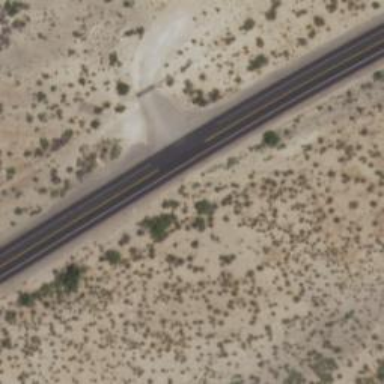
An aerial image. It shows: Primary road with asphalt surface.